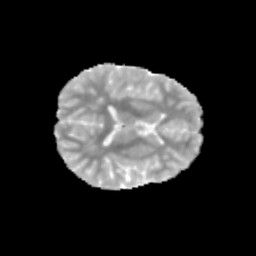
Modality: MD
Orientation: axial
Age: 10
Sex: female
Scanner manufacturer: siemens
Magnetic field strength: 3 T
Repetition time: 3.8 s
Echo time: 0.07 s